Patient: sex M, age 60
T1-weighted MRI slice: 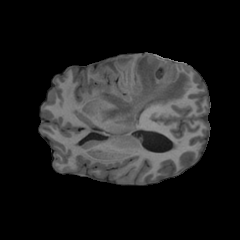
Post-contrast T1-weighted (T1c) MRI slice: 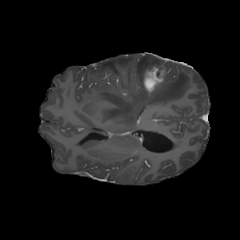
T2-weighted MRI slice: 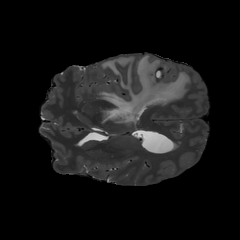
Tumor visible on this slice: yes
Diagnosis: Glioblastoma, IDH-wildtype
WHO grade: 4